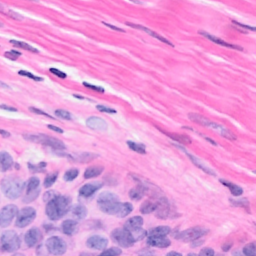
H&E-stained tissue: Breast